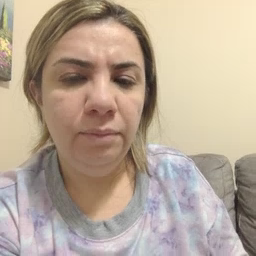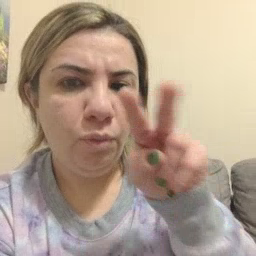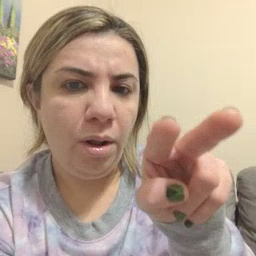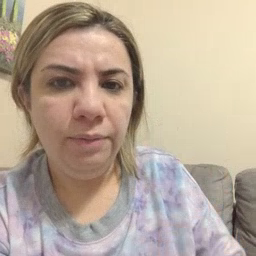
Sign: look